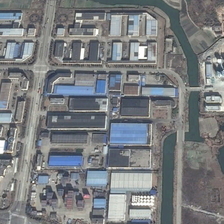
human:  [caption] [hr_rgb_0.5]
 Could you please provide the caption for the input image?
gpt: many buildings are near a curved river in an industrial area .

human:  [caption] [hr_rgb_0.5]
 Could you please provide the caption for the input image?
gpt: many buildings are near a curved river in an industrial area .

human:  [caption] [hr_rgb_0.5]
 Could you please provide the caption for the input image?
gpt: many buildings are near a curved river in an industrial area .

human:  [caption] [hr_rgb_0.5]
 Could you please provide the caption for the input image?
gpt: many buildings are near a curved river in an industrial area .

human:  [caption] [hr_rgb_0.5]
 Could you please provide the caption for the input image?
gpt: many buildings are near a curved river in an industrial area .